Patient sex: M
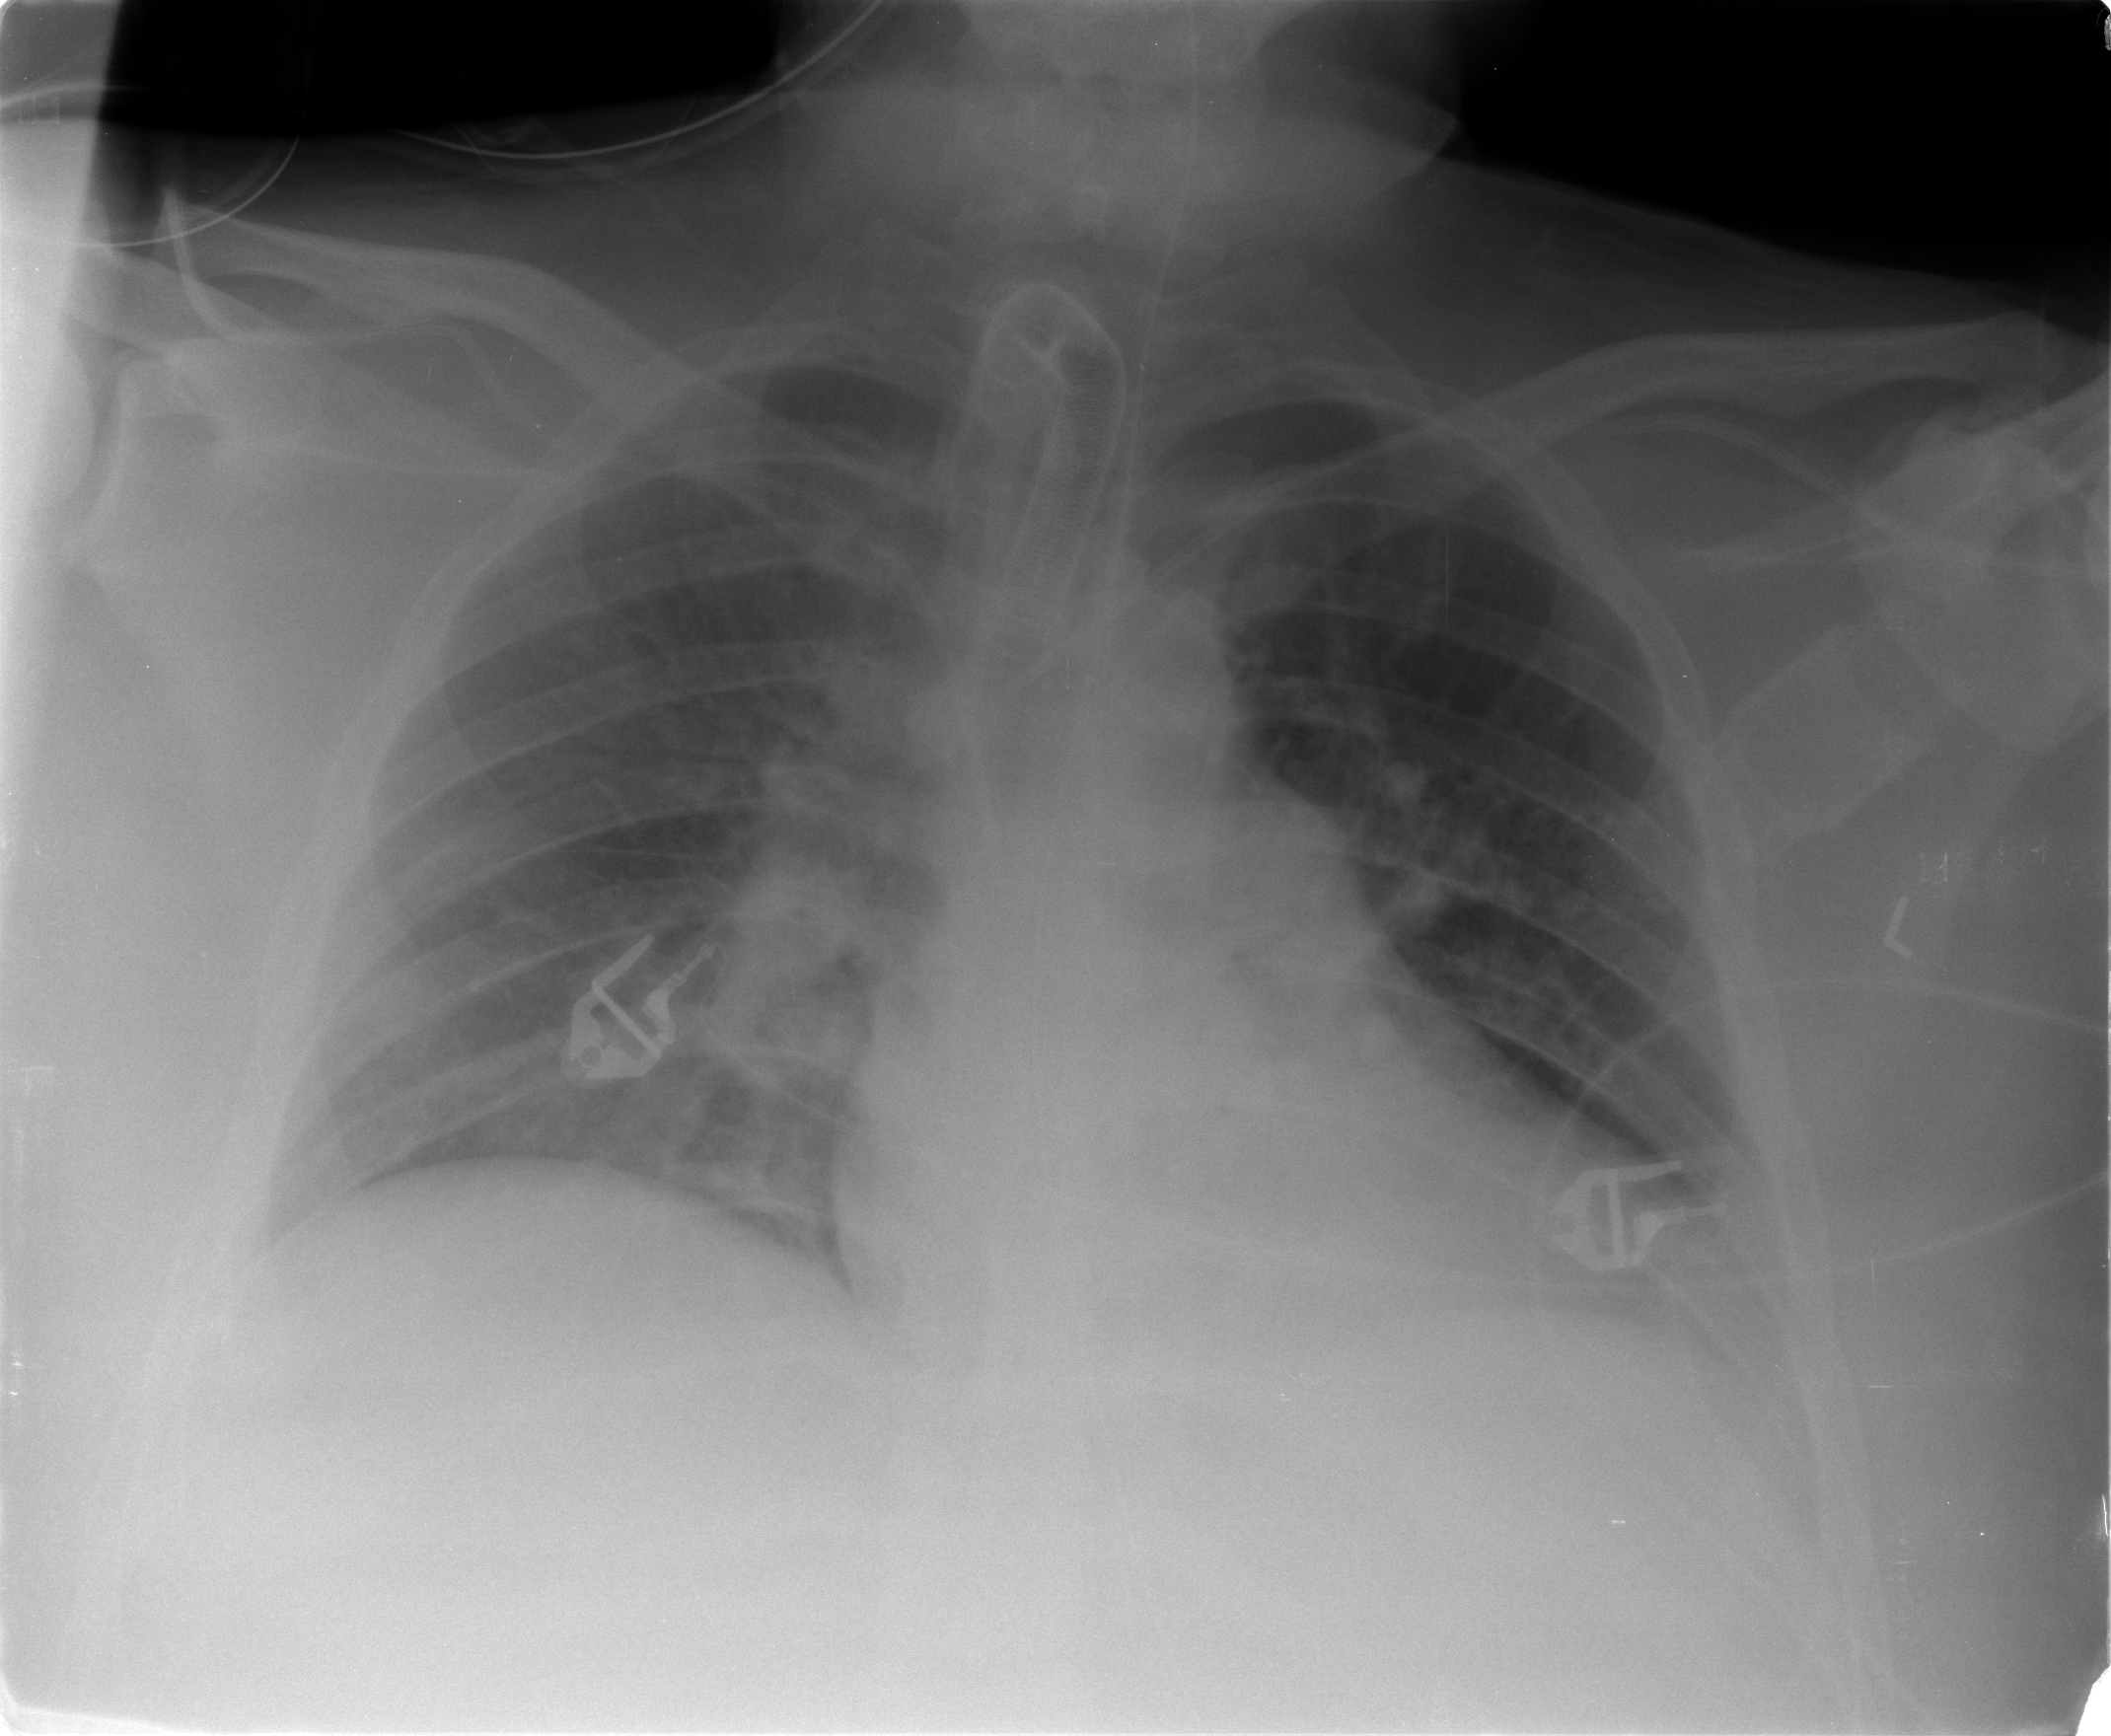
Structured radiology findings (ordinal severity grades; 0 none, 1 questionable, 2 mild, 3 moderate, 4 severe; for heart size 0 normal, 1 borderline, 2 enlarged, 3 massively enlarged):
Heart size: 2
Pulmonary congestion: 2
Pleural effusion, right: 2
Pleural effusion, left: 2
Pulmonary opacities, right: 0
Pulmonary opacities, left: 0
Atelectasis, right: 2
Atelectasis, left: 2